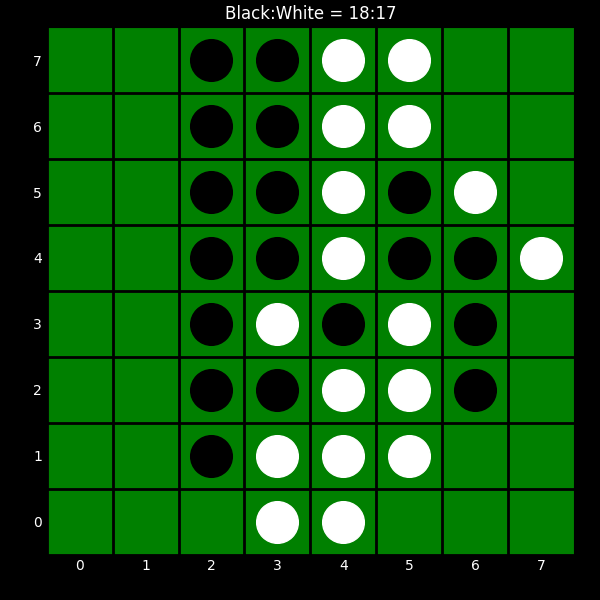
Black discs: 18
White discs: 17